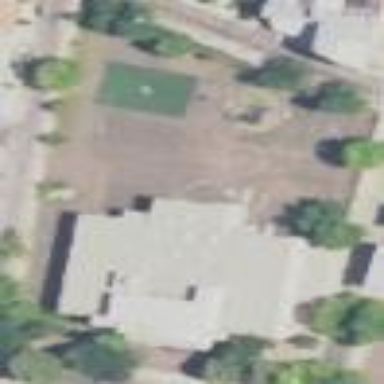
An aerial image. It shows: Elementary school.